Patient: sex M, age 65
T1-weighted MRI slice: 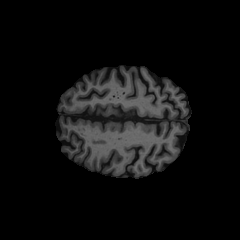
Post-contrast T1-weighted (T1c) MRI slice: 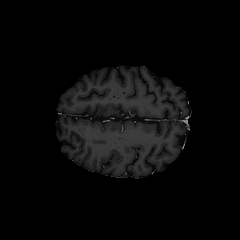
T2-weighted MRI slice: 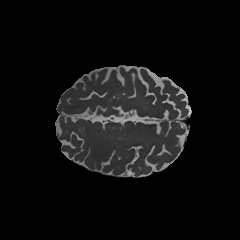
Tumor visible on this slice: no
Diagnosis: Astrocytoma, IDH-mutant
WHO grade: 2